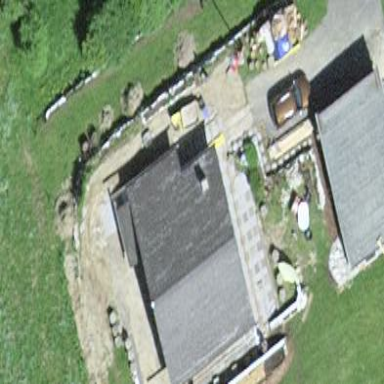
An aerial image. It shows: Simple house.